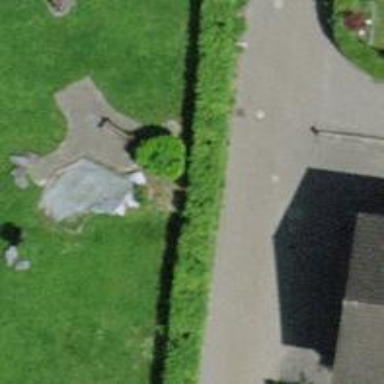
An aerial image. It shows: Hedge acting as barrier.